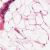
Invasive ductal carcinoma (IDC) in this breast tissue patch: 0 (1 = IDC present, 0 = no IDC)